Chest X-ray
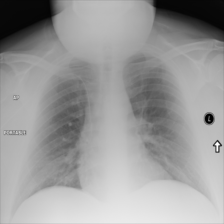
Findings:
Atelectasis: negative
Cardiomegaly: negative
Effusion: negative
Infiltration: negative
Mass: negative
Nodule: negative
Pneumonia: negative
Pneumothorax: negative
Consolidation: negative
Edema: negative
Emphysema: negative
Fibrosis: negative
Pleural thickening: negative
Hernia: negative